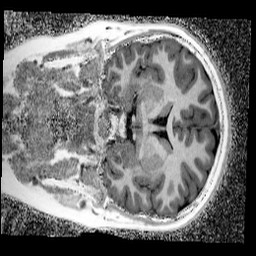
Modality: UNIT1_denoised
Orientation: coronal
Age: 12
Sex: male
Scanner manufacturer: siemens
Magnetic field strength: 3 T
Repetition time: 4 s
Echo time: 0.00299 s